Interaction volume radius: 5 \u00c5
Interaction volume height: 25 \u00c5
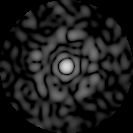
Disorder parameter: 0.8614